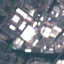
Label: Industrial